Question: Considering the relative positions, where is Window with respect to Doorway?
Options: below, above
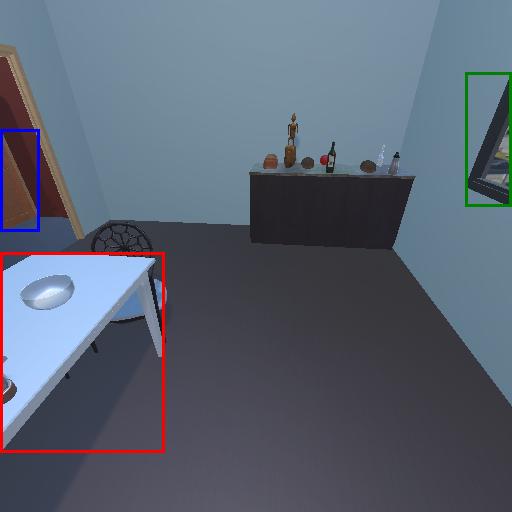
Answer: below